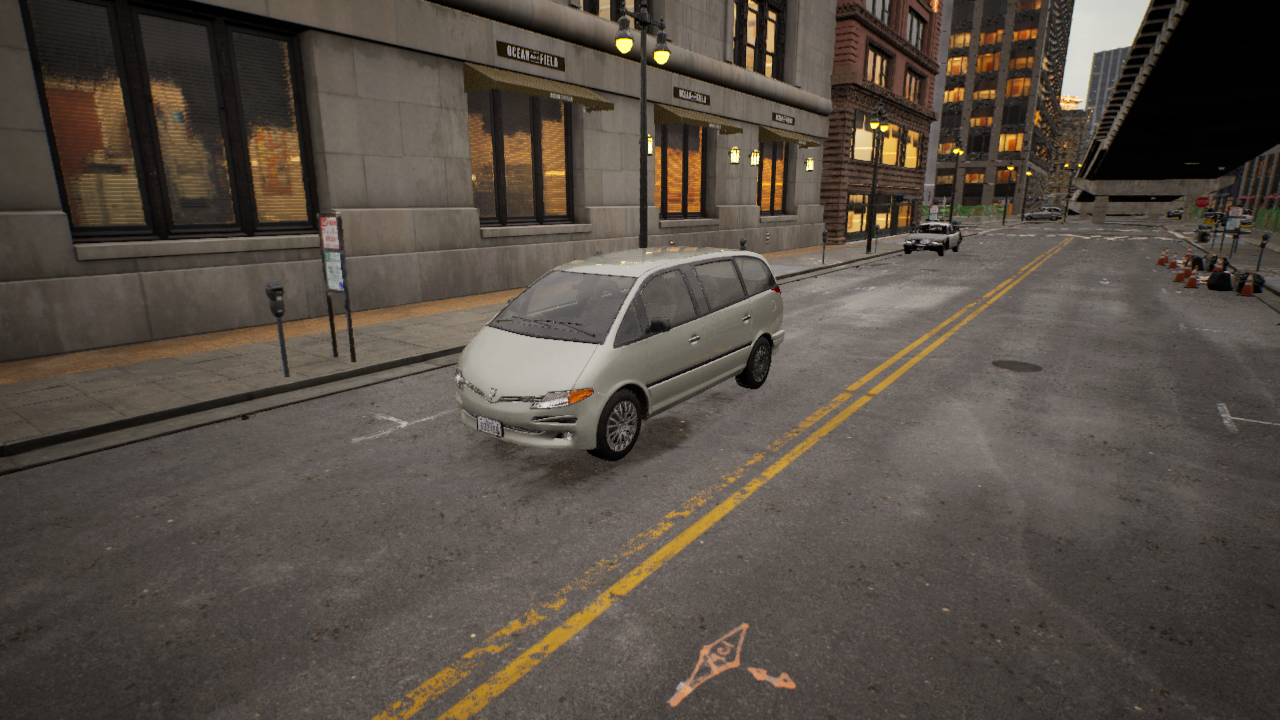
Venue: downtown
Lighting: golden hour
Vehicle rig: minivan